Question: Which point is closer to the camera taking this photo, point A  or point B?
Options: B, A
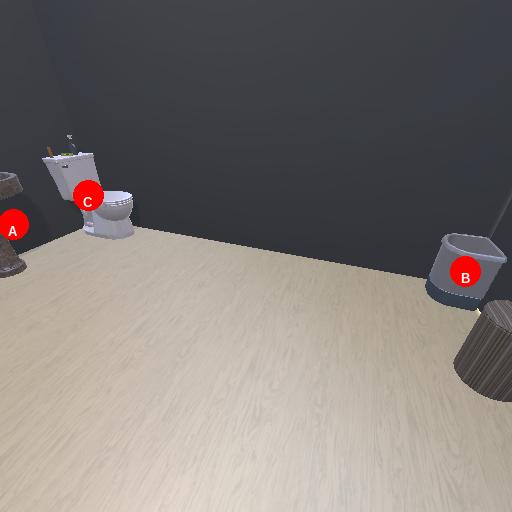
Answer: B